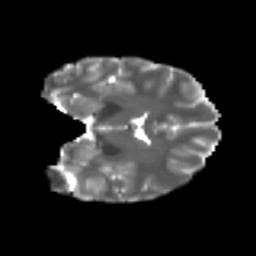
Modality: T2w
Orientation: coronal
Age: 23
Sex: female
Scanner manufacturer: ge
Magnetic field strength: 3 T
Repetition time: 7.8 s
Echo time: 0.0606 s